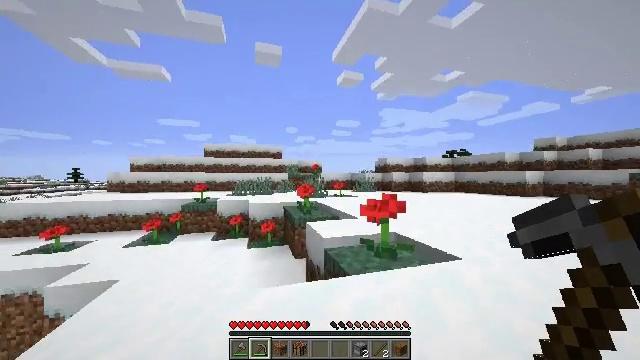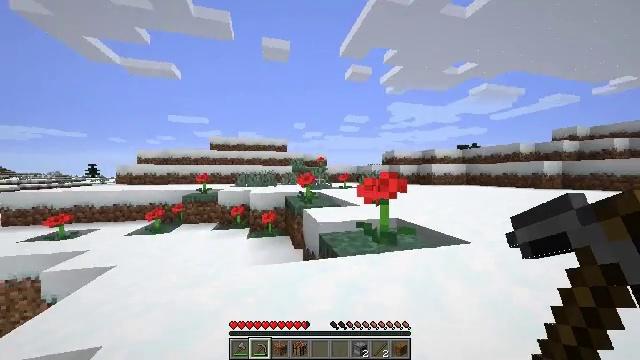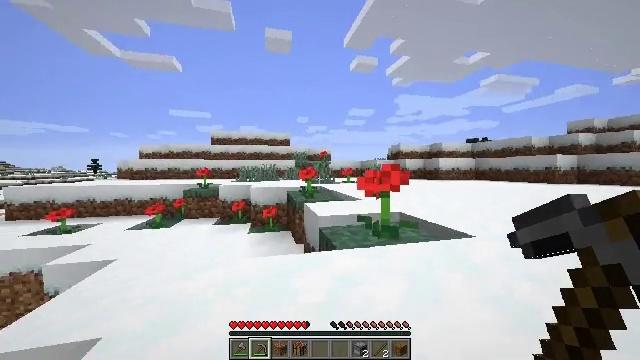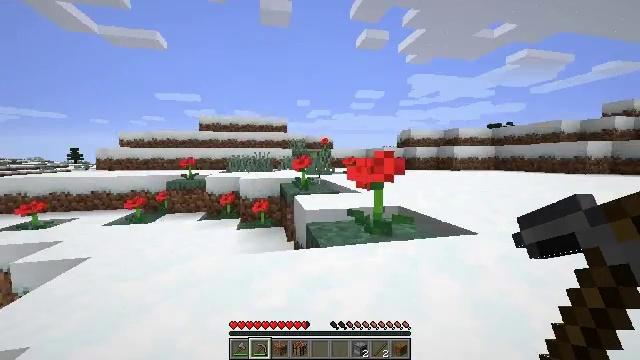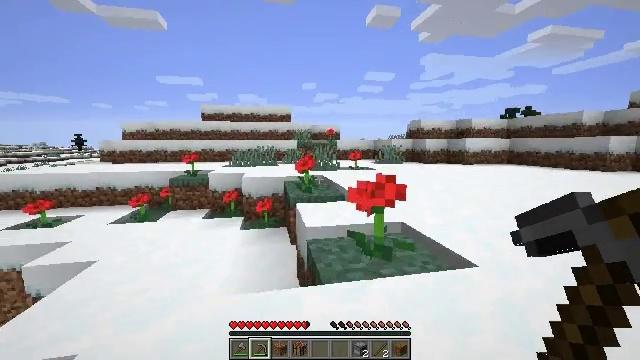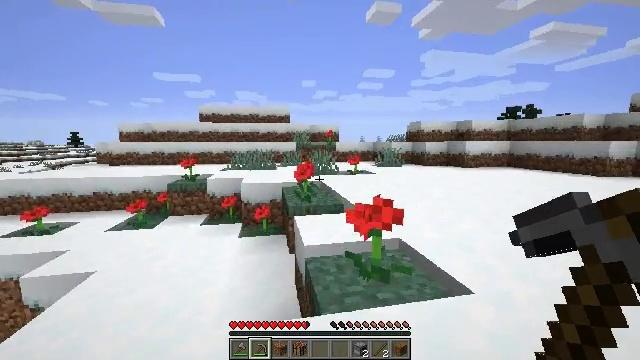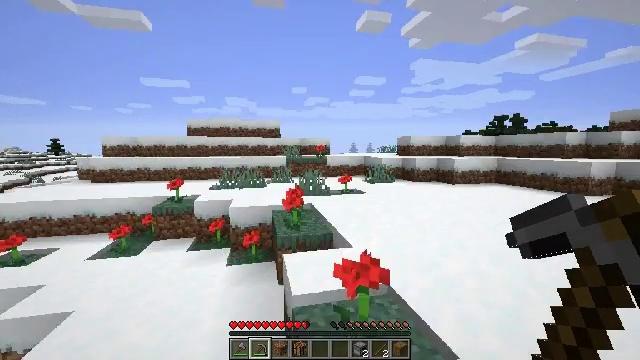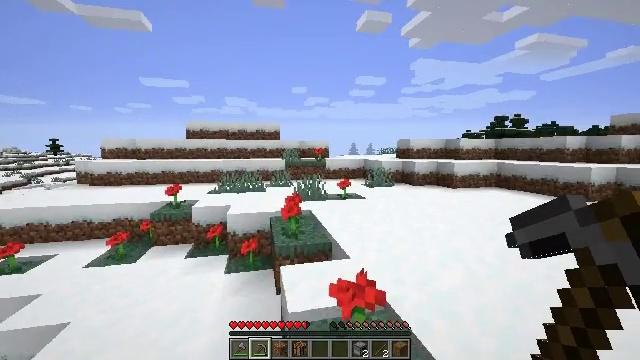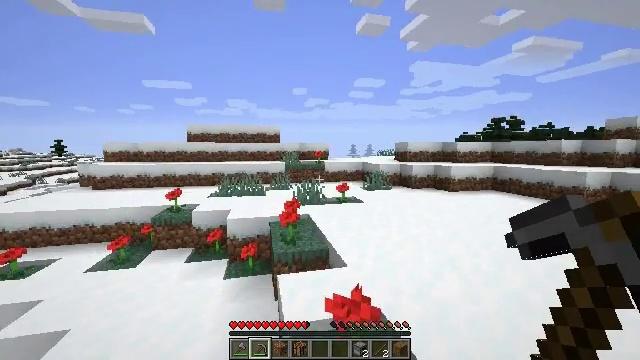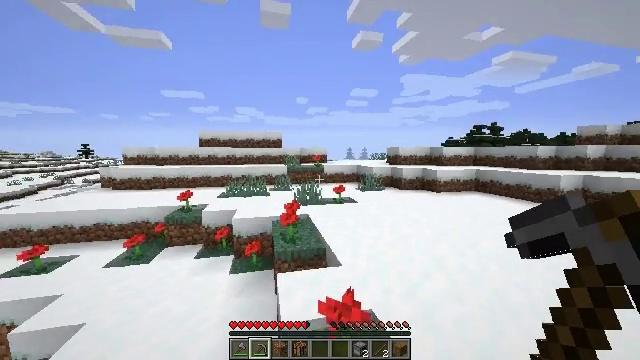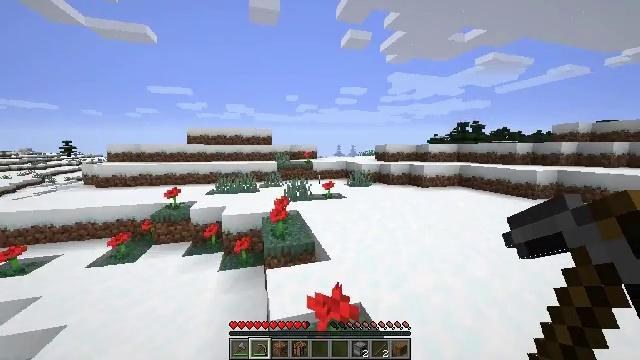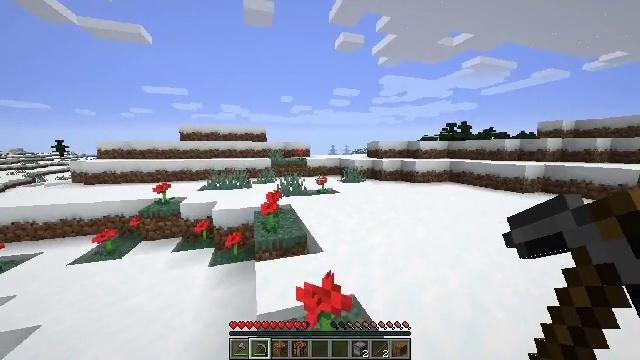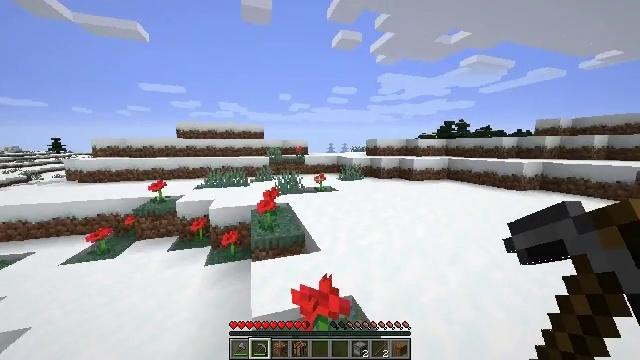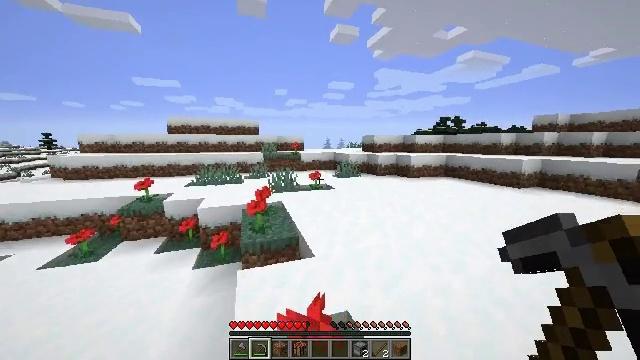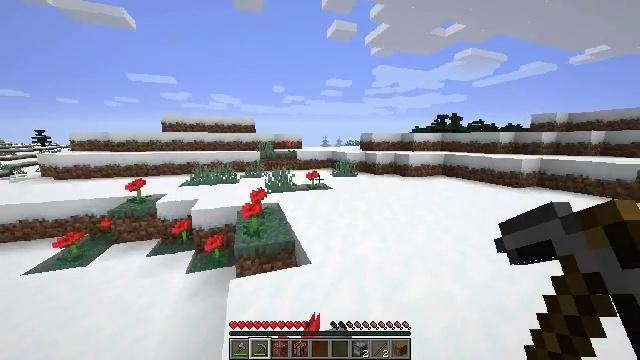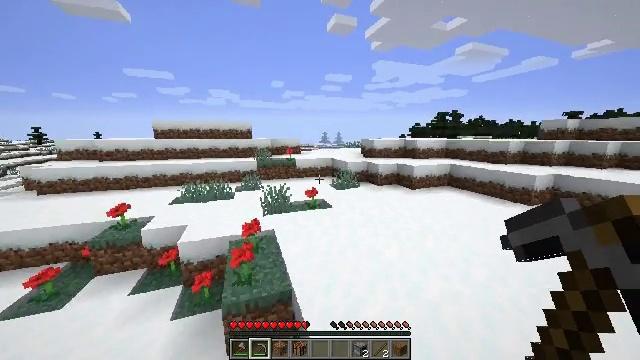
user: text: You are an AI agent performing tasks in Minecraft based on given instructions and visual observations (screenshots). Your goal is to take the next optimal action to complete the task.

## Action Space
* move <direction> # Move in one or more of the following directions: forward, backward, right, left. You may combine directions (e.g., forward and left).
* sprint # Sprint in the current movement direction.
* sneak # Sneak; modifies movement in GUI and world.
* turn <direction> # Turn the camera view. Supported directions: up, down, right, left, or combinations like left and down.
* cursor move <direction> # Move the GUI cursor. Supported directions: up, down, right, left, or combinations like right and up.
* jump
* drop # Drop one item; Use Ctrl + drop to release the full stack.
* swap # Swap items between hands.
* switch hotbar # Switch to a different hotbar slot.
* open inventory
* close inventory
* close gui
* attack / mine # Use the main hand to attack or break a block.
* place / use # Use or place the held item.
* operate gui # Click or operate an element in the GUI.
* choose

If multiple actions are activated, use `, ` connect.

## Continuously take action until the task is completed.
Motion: motion action
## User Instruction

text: Break the bookshelf for books.
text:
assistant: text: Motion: move forward, sprint, turn left and down, jump
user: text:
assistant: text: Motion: move forward, sprint, turn left and down, jump
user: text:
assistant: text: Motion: move forward, sprint, turn down, jump
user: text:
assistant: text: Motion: move forward, sprint, turn left and down, jump
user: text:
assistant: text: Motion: move forward, sprint, jump
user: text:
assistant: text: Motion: move forward, sprint, turn right and up, jump
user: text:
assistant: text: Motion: move forward, sprint, jump
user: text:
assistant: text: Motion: move forward, sprint, jump
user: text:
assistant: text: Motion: move forward, sprint, jump
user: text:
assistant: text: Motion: move forward, sprint, turn right, jump
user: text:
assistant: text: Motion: move forward, sprint, turn right, jump
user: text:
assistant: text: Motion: move forward, sprint, jump
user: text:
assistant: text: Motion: move forward, sprint, turn down, jump
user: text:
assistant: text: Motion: move forward, sprint, jump
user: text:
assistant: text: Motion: move forward, sprint, turn down, jump
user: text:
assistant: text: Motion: move forward, sprint, jump
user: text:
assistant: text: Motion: move forward, jump
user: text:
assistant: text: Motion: move forward, jump
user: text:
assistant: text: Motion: move forward, jump
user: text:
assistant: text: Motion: move forward, jump
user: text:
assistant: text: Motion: move forward, jump
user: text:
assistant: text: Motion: move forward, jump, switch to hotbar 1
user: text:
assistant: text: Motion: move forward, jump, switch to hotbar 1
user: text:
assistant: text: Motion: move forward, jump, switch to hotbar 1
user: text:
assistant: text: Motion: move forward, jump
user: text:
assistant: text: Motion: move forward, jump
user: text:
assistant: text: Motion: move forward, jump
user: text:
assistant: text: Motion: move forward, jump
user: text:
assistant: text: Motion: move forward, sprint, jump
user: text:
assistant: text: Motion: move forward, sprint, jump